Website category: phone
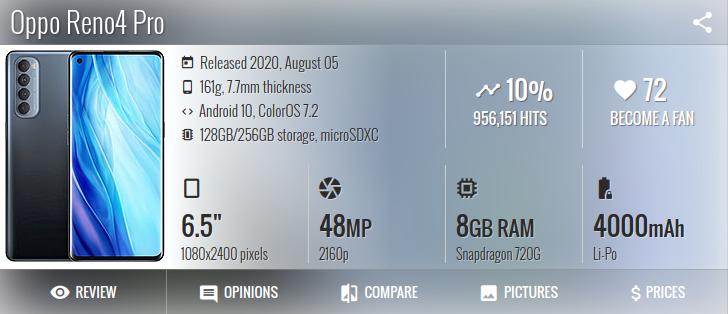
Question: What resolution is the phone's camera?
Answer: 2160p

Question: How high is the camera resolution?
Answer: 2160p

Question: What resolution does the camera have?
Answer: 2160p

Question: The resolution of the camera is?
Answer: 2160p

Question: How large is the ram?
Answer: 8 GB RAM

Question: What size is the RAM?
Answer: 8 GB RAM

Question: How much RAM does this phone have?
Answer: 8 GB RAM

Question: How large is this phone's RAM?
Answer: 8 GB RAM

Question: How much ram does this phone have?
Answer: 8 GB RAM

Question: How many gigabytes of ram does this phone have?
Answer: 8 GB RAM

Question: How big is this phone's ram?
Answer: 8 GB RAM

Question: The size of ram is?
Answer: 8 GB RAM

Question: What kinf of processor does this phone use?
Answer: Snapdragon 720G

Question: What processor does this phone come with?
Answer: Snapdragon 720G

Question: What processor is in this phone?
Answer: Snapdragon 720G

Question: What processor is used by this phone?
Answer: Snapdragon 720G

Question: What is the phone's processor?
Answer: Snapdragon 720G

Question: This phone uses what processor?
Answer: Snapdragon 720G

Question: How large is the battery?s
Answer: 4000 mAh

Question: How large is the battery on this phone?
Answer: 4000 mAh

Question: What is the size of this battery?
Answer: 4000 mAh

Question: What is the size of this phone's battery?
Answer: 4000 mAh

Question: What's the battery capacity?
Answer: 4000 mAh

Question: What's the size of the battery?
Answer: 4000 mAh

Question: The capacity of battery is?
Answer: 4000 mAh